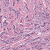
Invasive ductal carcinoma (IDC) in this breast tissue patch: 1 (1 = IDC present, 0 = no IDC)